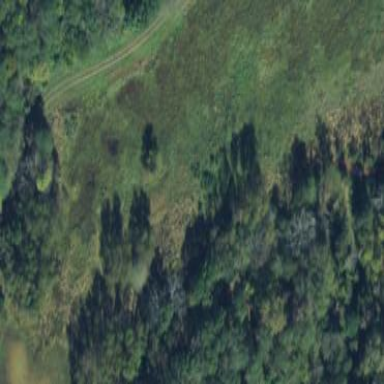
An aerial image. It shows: Beautiful wet meadow natural wetland.